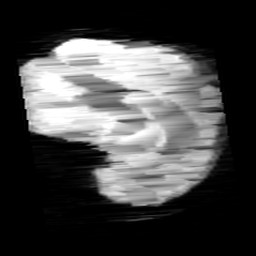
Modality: minIP
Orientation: sagittal
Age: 11
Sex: female
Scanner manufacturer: siemens
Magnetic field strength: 3 T
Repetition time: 0.027 s
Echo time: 0.02 s